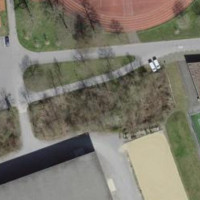
EUNIS habitat code: 53
Species observed at this site:
Chelidonium majus